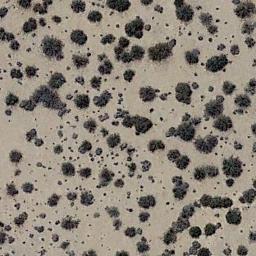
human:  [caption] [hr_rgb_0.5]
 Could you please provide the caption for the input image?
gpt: There are many different kinds of bushes make up the chaparral in the bare land .

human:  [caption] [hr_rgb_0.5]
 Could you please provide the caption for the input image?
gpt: Some disconnected chaparrals of different sizes grow in the desert .

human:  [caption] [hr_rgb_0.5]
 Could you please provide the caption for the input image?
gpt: There are several trees and some weeds in this desert .

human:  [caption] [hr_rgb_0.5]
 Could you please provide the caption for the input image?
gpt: Chaparral is evenly distributed on the sand .

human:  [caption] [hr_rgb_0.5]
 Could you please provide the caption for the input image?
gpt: The chaparral is scattered and sparse .